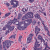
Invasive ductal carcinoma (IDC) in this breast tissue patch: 1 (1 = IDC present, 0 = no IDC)